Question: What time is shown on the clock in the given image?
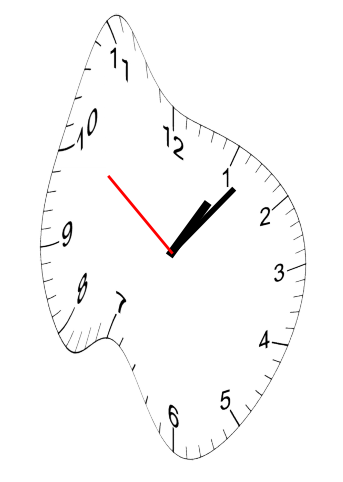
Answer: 01:06:51